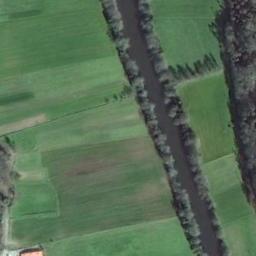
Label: river